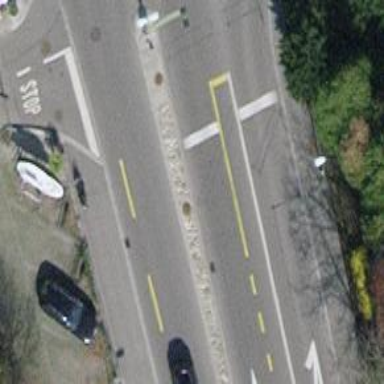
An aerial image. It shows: Road with traffic signals.